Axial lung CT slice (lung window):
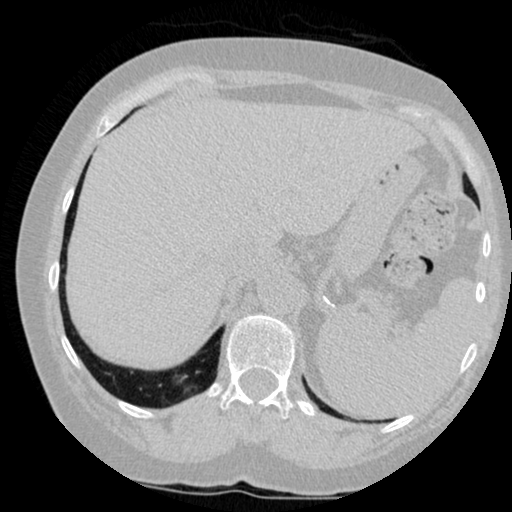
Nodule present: no